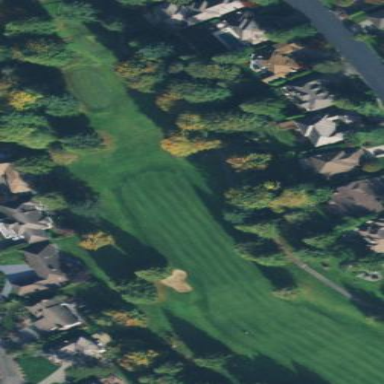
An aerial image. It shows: Golf course surrounded by greenery.